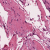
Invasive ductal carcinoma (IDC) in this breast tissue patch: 1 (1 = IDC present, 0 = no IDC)